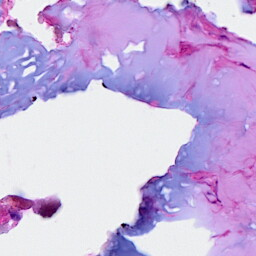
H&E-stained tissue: Breast